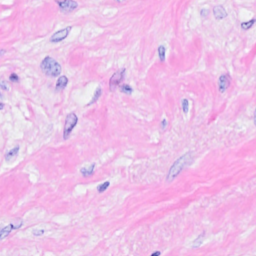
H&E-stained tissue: Breast